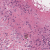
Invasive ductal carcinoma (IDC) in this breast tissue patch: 0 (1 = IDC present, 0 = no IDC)